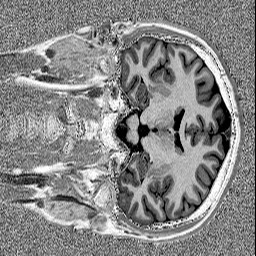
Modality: MP2RAGE
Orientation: coronal
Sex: male